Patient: sex M, age 73
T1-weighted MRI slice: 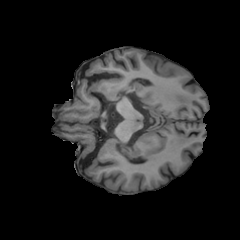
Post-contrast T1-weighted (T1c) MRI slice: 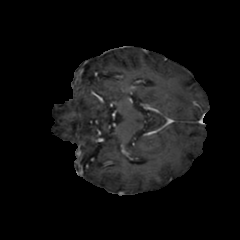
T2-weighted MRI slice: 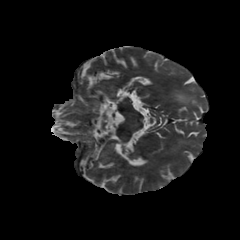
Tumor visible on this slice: no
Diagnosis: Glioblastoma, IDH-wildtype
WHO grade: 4